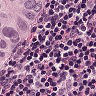
Metastatic tissue present: yes